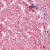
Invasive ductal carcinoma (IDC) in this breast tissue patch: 0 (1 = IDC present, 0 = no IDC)